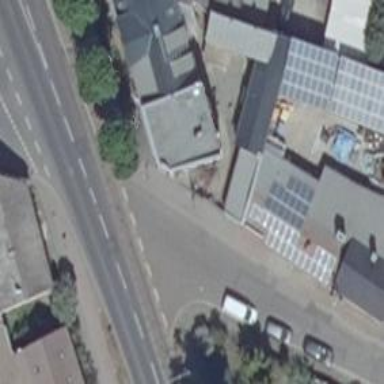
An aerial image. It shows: Pub.